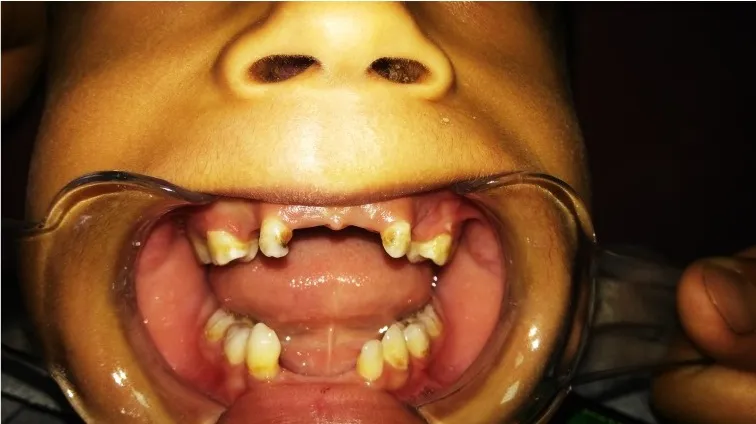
Follow-up photograph after 2 years showing loss of more teeth with no recurrence of the lesion.
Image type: medical_photograph (oral_photograph)